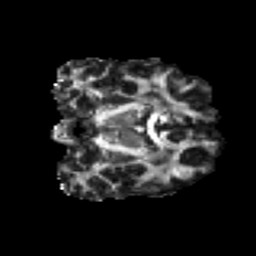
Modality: FA
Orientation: coronal
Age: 26
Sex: male
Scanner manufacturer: ge
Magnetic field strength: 3 T
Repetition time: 7.8 s
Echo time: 0.0608 s